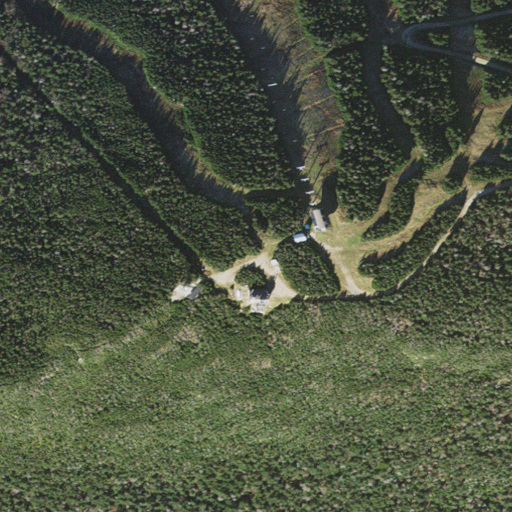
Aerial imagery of mountain in Vermont named Pico Peak containing evergreen forest, open development, low intensity development, herbaceous wetlands, open water, medium intensity development, barren land, and mixed forest